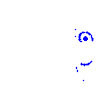
Particle: electron